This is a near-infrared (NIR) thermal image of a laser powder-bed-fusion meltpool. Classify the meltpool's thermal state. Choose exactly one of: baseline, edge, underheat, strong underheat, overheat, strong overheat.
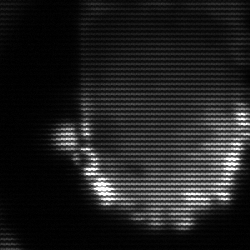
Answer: baseline